Field crop: maize
Growth stage: 2
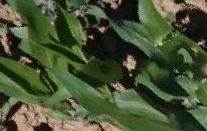
Species: maize